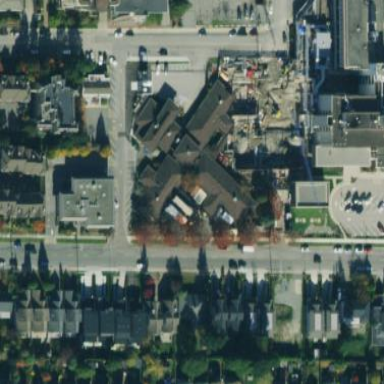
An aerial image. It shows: Hospital building.